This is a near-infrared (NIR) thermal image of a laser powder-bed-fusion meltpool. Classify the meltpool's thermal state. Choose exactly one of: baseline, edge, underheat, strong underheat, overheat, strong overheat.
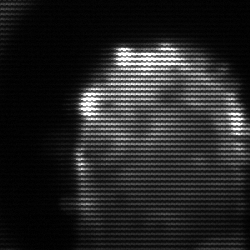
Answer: baseline